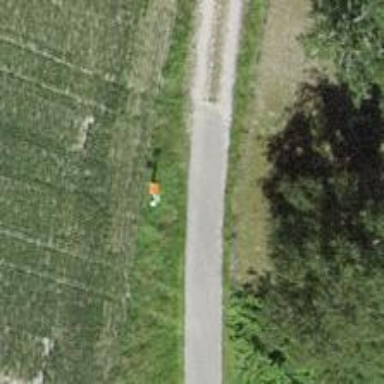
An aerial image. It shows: Pole supporting roof covering pipeline marker.